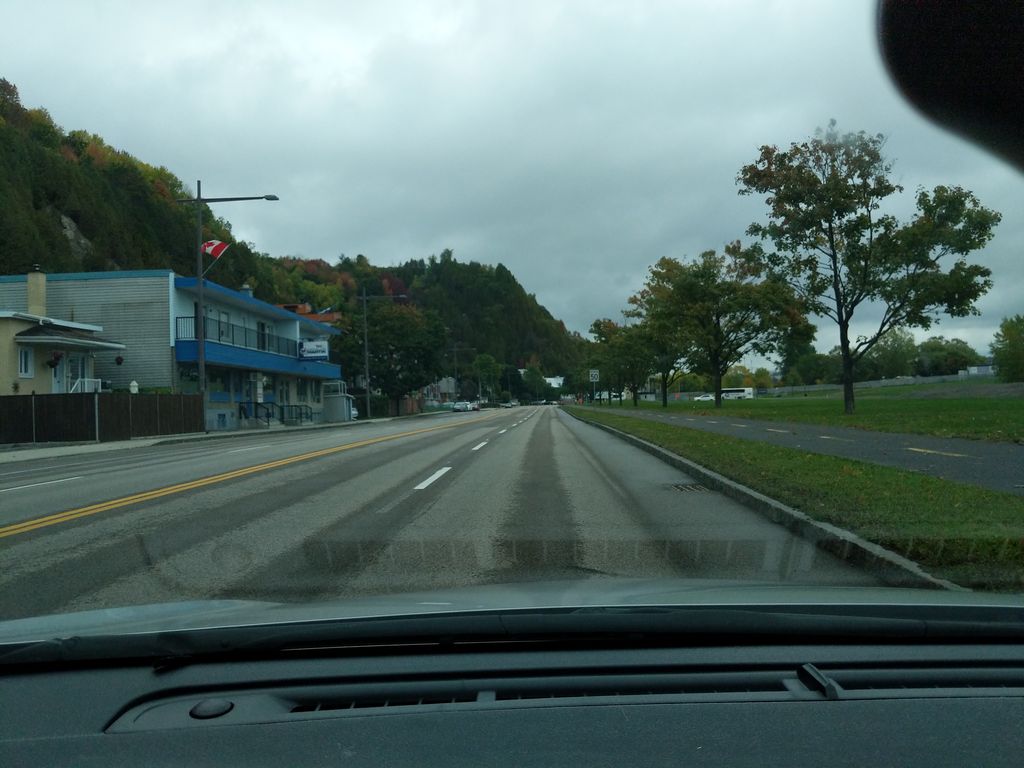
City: quebec_city